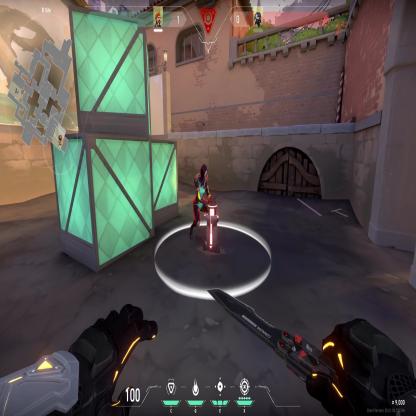
Label: planted spike ; enemy